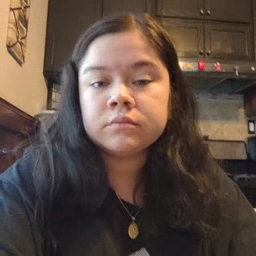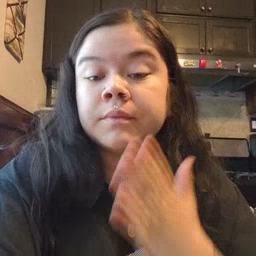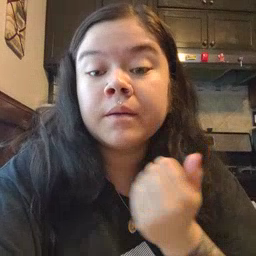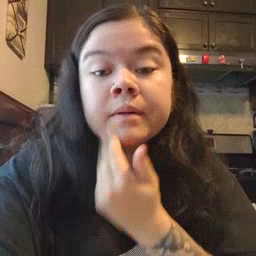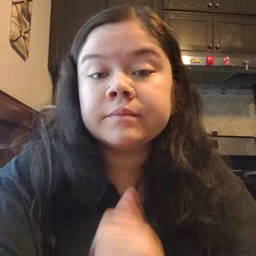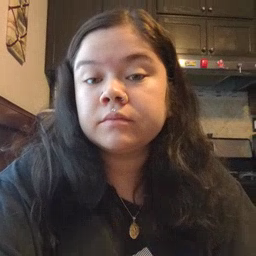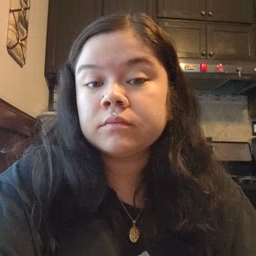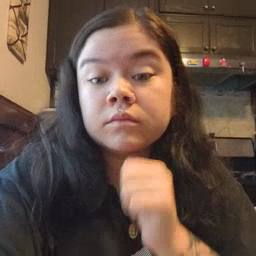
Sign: napkin